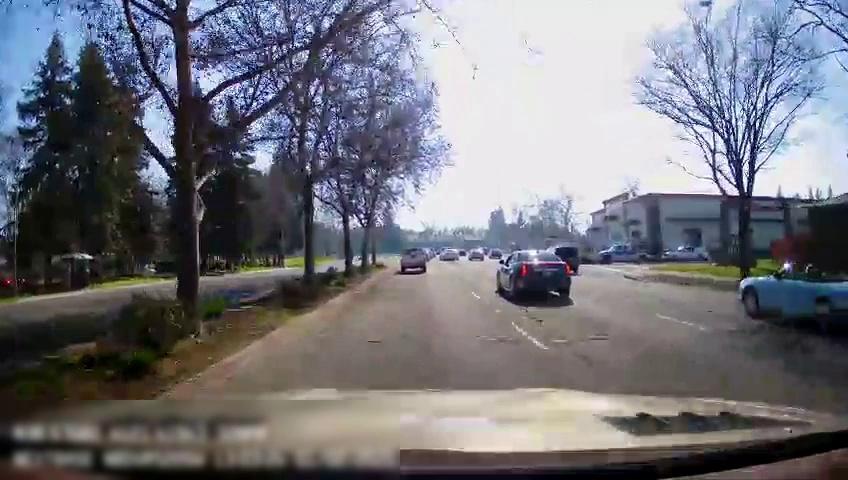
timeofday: Day
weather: Sunny
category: Drivable Space
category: Drivable Space
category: Vehicles | Car
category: Vehicles | Car
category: Vehicles | Car
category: Vehicles | Car
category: Vehicles | Truck
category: Vehicles | Car
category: Vehicles | Car
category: Vehicles | Truck
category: Vehicles | Car
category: Lanes | Current Lane
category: Lanes | Current Lane